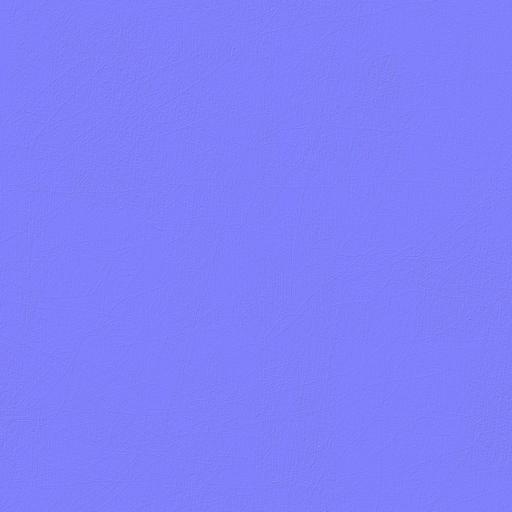
fine smooth wood wooden